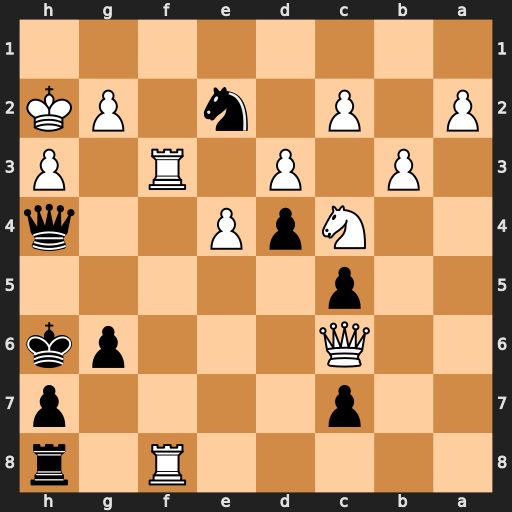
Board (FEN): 5R1r/2p4p/2Q3pk/2p5/2NpP2q/1P1P1R1P/P1P1n1PK/8
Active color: b
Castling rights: -
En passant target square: -
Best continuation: Qe1 Rf1 Qg3+ Kh1 Rxf8